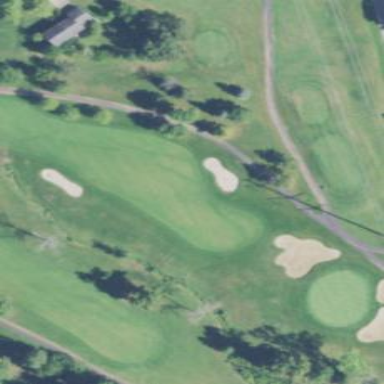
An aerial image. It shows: Scenic golf fairway.